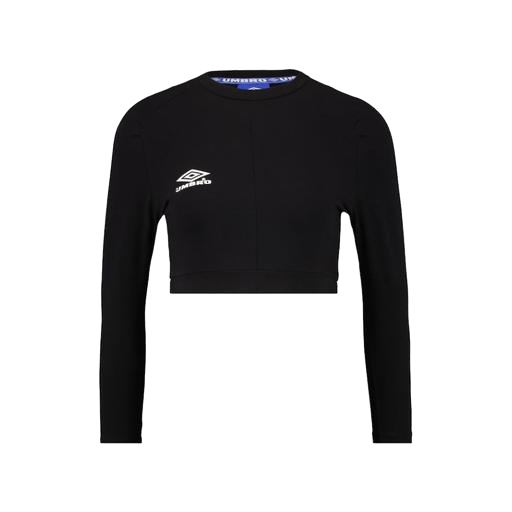
black long-sleeve crop top, black long sleeved crop top, black women's academy kims top, white background